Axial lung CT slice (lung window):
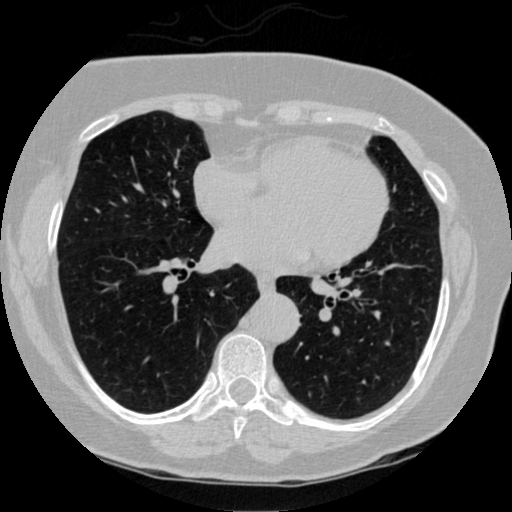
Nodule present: no